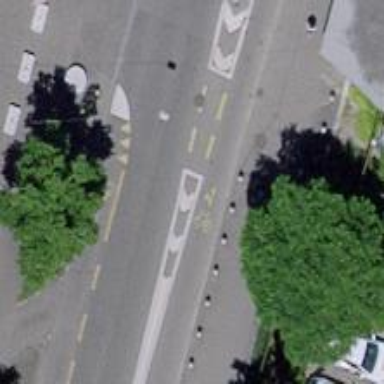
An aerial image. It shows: Bollard.